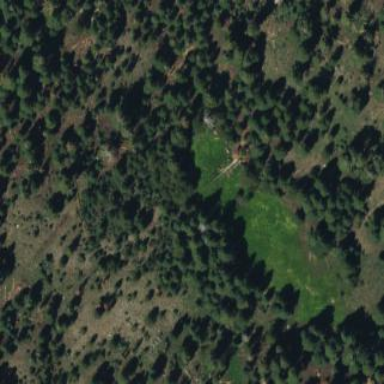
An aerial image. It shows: Wet meadow characterized by grassland vegetation.